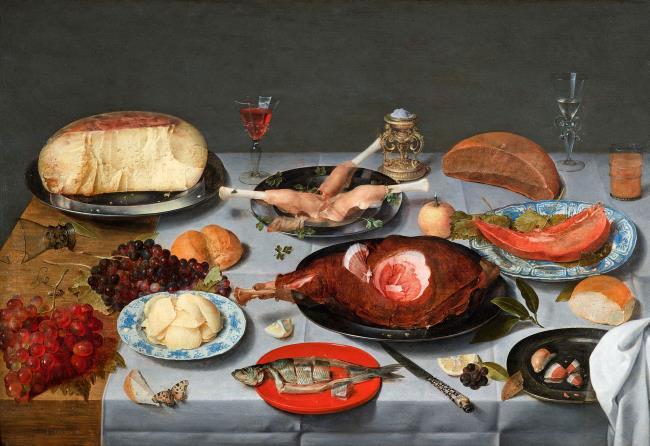
Title: Gedekte tafel met kaas, een haring en ham
Artist: Jacob van Hulsdonck
Earliest date: 1610
Latest date: 1615
Genre: painting
Keywords: still life, on a wooden tray or table, damask tablecloth, drop (liquid), bunch of grapes, common European cockchafer, Berkemeier, plate (general, dish), cheese, porcelain (visual work), butter, small tortoiseshell, lemon (fruit), plate (general, dish), herring, ham, salt (condiment vessel), knife, orange (fruit), bread, pasglas, fly, Wanli, wine glass, pewter (metalwork), façon de Venise